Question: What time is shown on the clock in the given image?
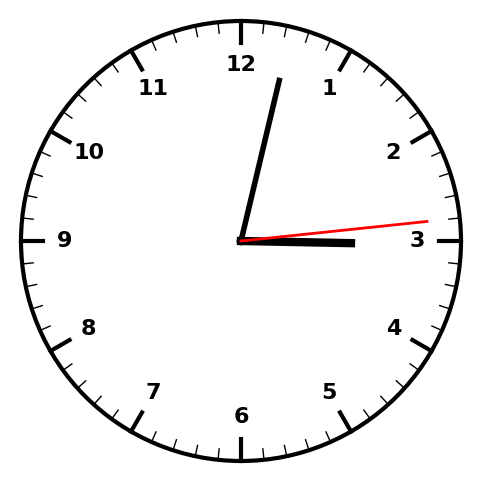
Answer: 03:02:14